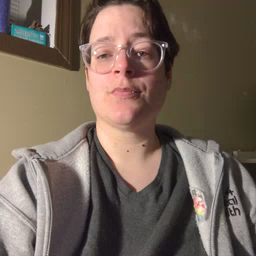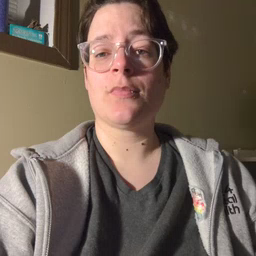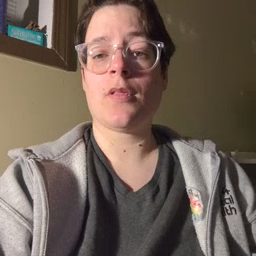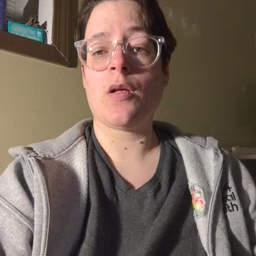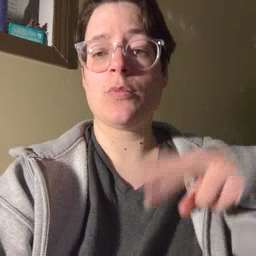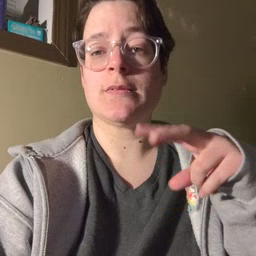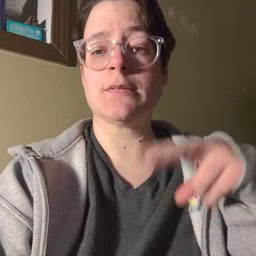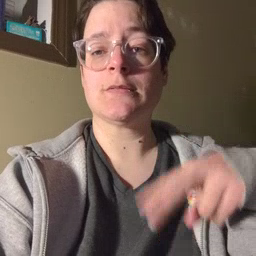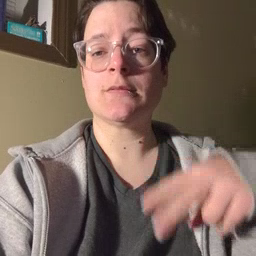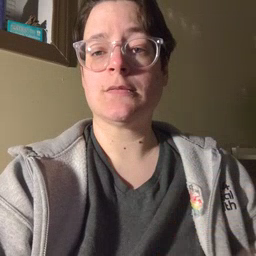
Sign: read